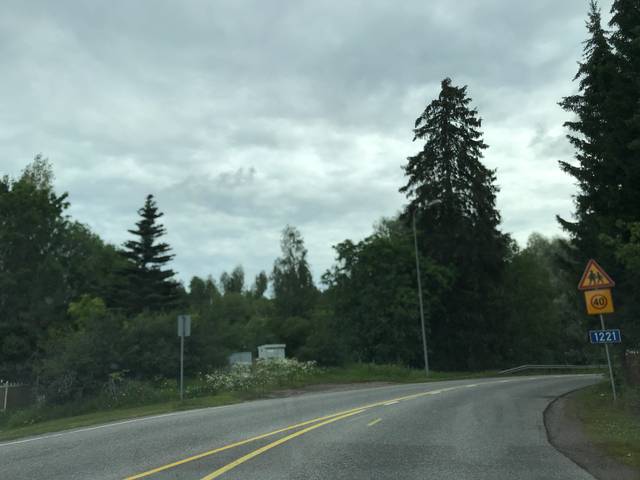
Region: Finland
Coordinates: 60.416, 24.327